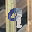
Label: 9